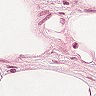
Metastatic tissue present: no